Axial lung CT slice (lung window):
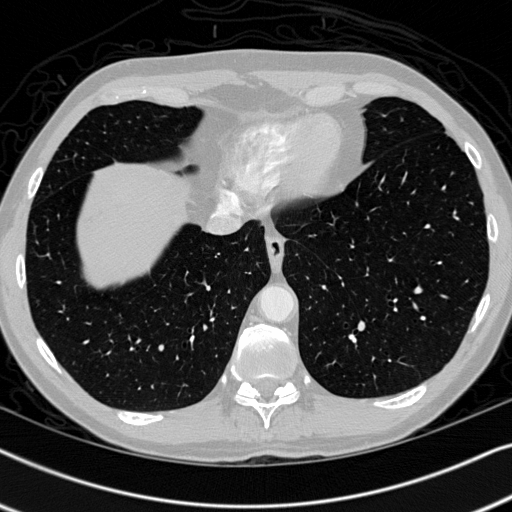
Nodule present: no